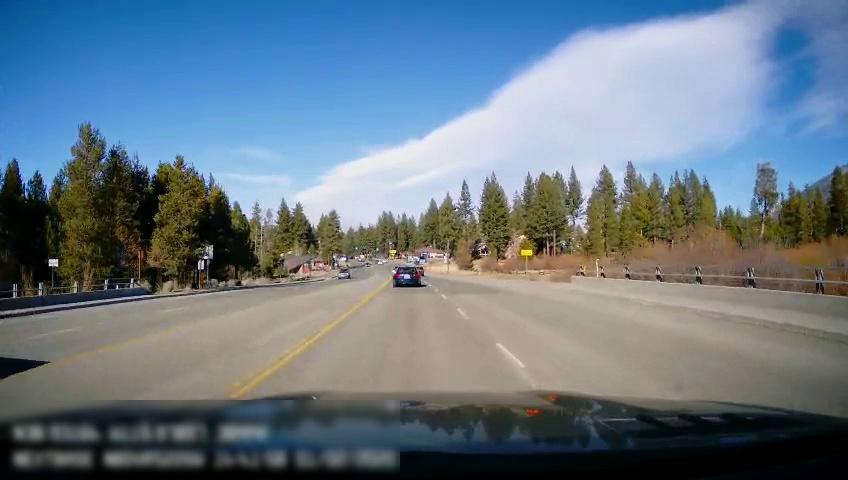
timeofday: Day
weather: Sunny
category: Drivable Space
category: Vehicles | SUV
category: Vehicles | SUV
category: Vehicles | Car
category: Lanes | Opposite Lane
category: Lanes | Current Lane
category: Lanes | Current Lane
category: Lanes | Opposite Lane
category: Traffic | Signs